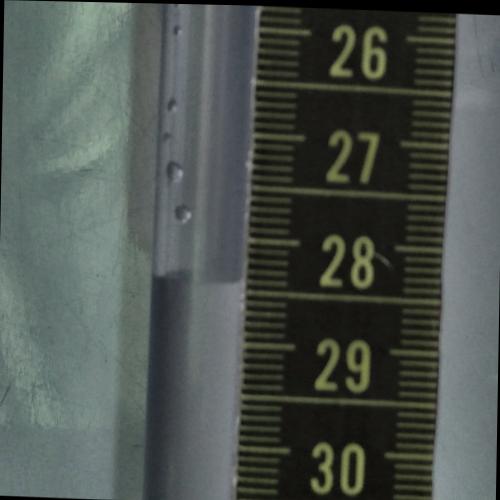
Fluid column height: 28.4 cm